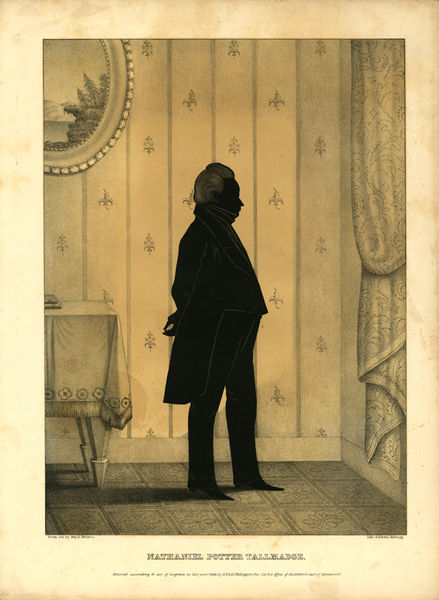
Titel: Nathaniel Potter Tallmadge (Folio of Silhouettes of Famous Men)
Künstler: Edmund Burke Kellogg
Standort: Amherst (Massachusetts, USA)
Institution: Mead Art Museum, Amherst College
Schlagwörter: curtain, curtains, hands, white, window, black, dark, hair, nose, old, painting, portrait, room, table, vorhang, wall, mirror, picture, print, reflection, floor, wallpaper, hand, profile, man, tree, baroque, suit, side, drawing, frame, shadow, mouth, jacket, photo, mann, schwarz, pants, shoes, legs, cloth, figure, lips, stripes, shade, paint, tablecloth, druck, contrast, relief, fenster, page, standing, penis, zeichnung, silhouette, wig, zimmer, tile, d, balck, title, b, pamphlet, contast, a, potter, jahrhundert, c, standing man, sideboard, sillhouette, nateaniel, sillohouette, nathaniel, silouet, nathaniel potter tallwadot, talleadox, druck mann schwarz, achtzehnte, buld